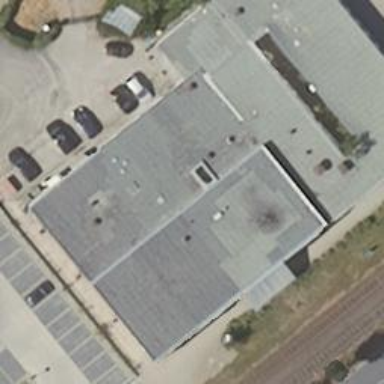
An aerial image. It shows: Kindergarten.